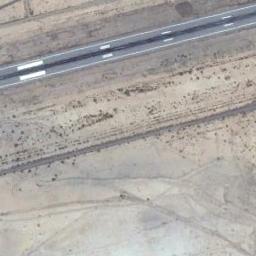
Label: runway